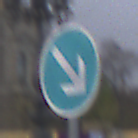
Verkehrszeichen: VorgeschriebeneVorbeifahrtRechts
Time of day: MorningAfternoon
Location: Outdoor (Urban)
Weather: PartlyCloudy
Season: NotSpecified
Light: Natural